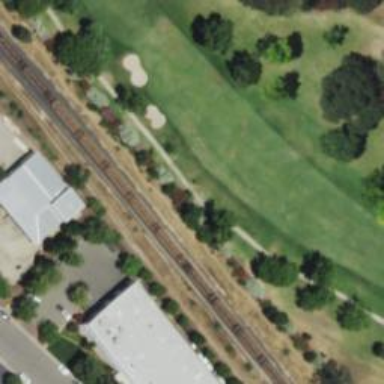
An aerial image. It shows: View of golf hole.